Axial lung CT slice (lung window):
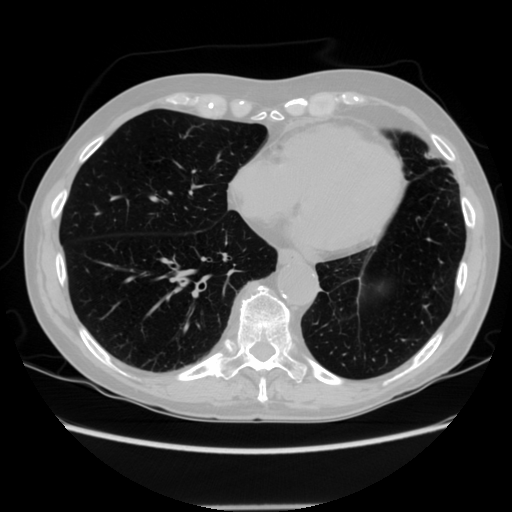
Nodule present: no